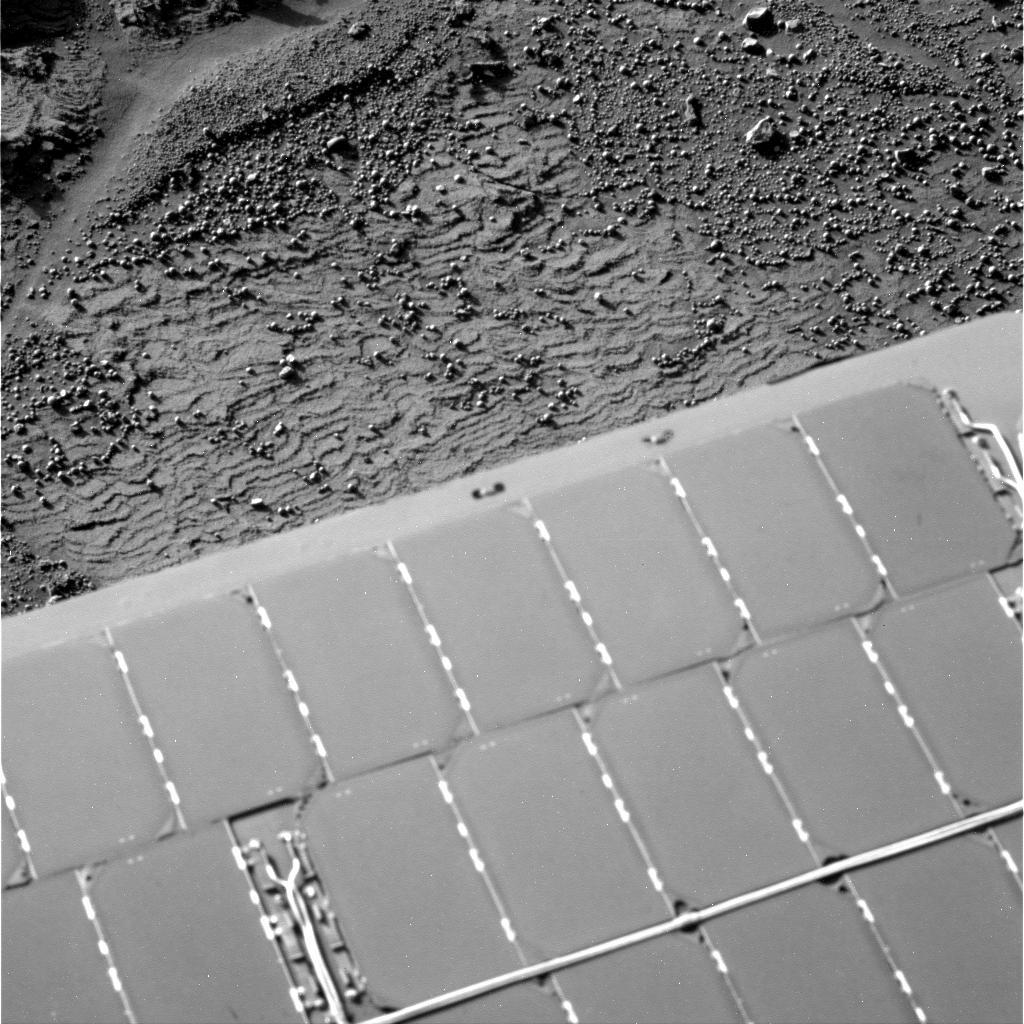
Terrain classes present: Background, Bedrock, Gravel / Sand / Soil, Rock, Shadow